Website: home-depot
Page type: delivery-shipping
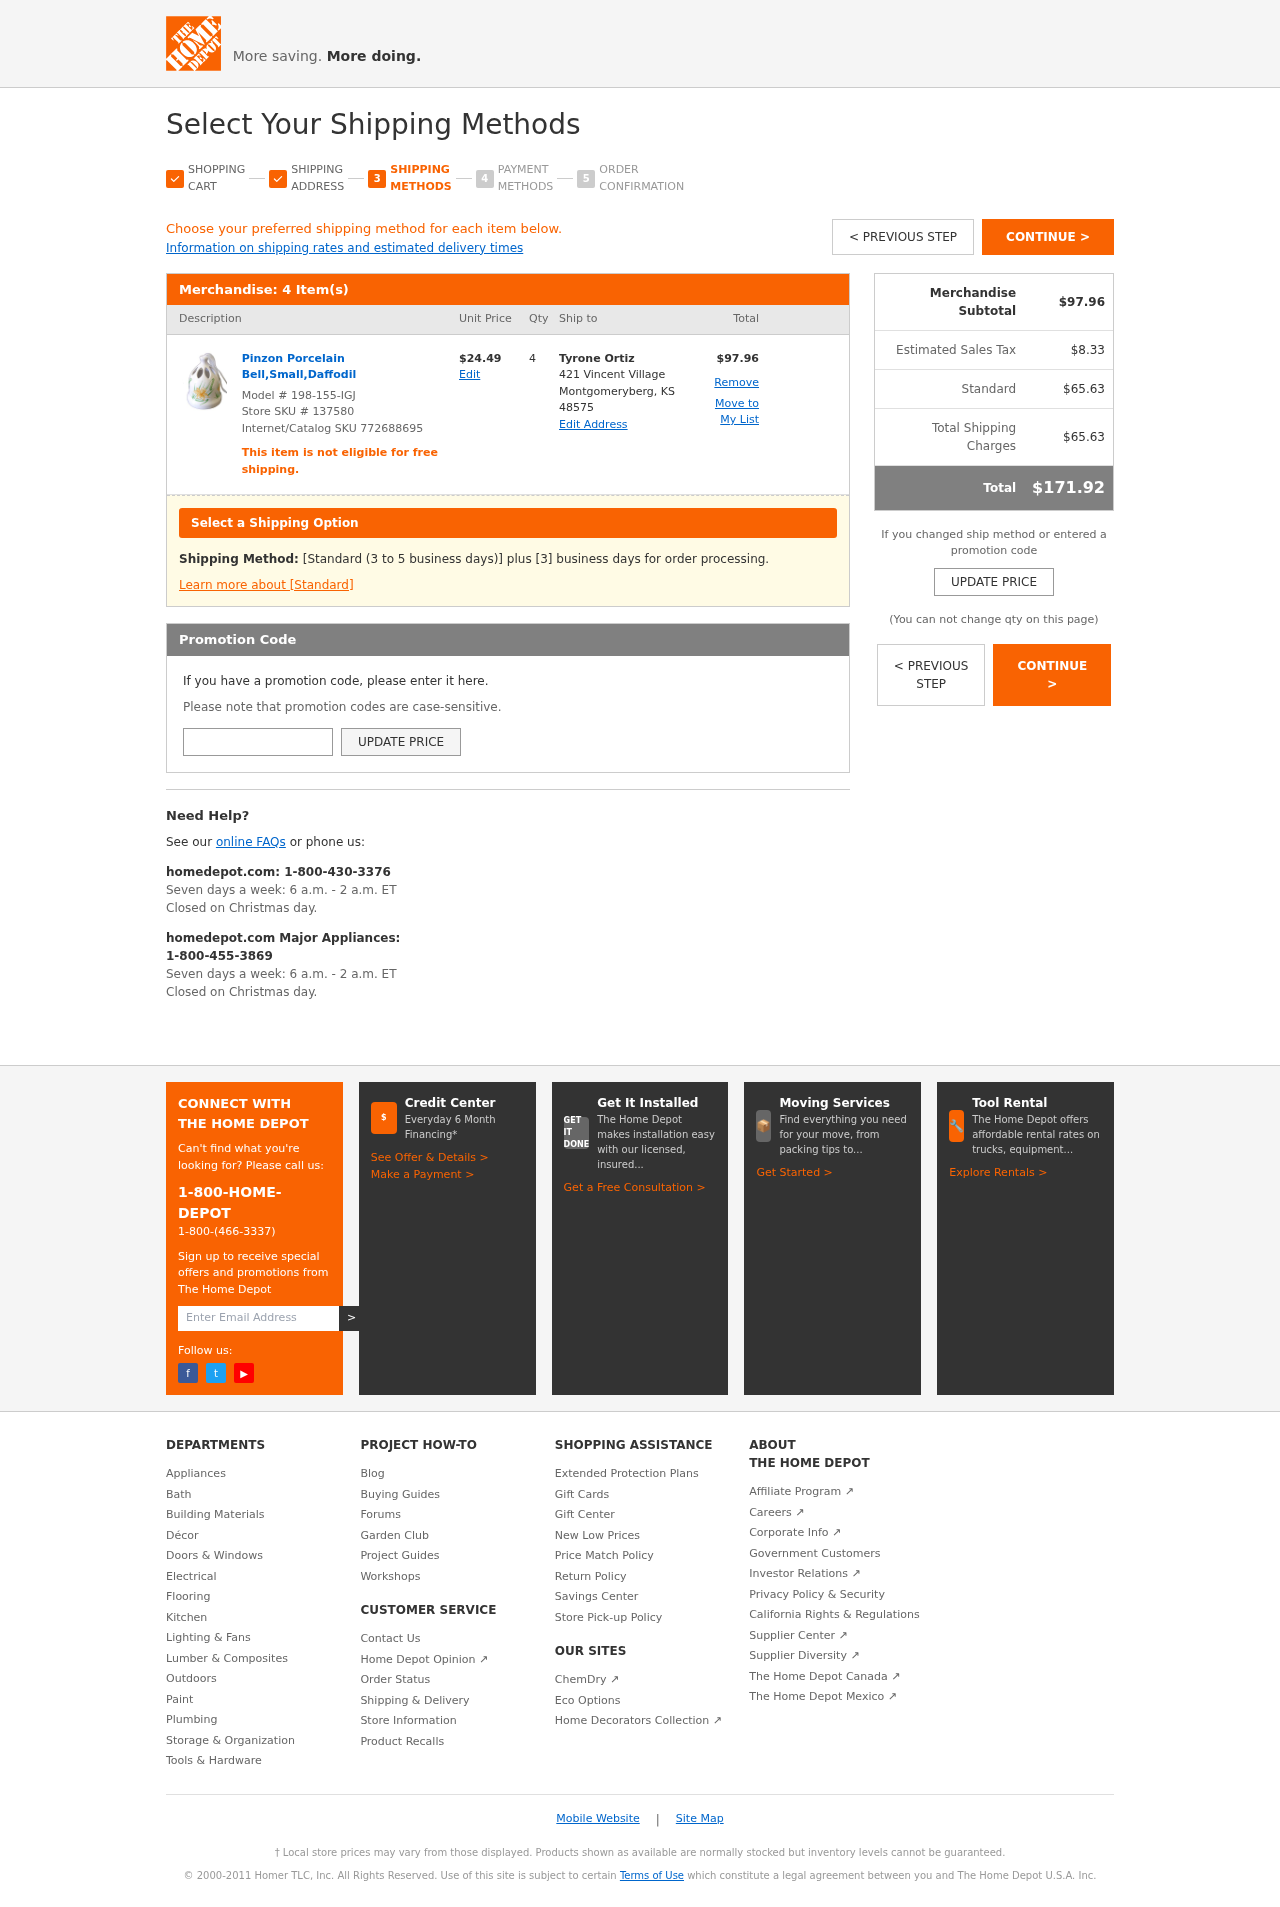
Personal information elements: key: PII_CITY_STATE_ZIP
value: Montgomeryberg, KS 48575
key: PII_FULLNAME
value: Tyrone Ortiz
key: PII_PROMO_CODE
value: SUMMER32
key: PII_STREET
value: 421 Vincent Village
Product elements: key: PRODUCT1_NAME
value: Pinzon Porcelain Bell,Small,Daffodil
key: PRODUCT1_PRICE
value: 24.49
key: PRODUCT1_QUANTITY
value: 4
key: PRODUCT_MODEL_NUMBER
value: Model # 198-155-IGJ
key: PRODUCT1_LINE_TOTAL
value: $97.96
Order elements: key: ORDER_NUM_ITEMS
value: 4 Item(s)
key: ORDER_SUBTOTAL
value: $97.96
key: ORDER_TAX
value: $8.33
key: ORDER_SHIPPING_COST
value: $65.63
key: ORDER_SHIPPING_TOTAL
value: $65.63
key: ORDER_TOTAL
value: $171.92
Other elements: key: STORE_SKU
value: Store SKU # 137580
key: INTERNET_SKU
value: Internet/Catalog SKU 772688695